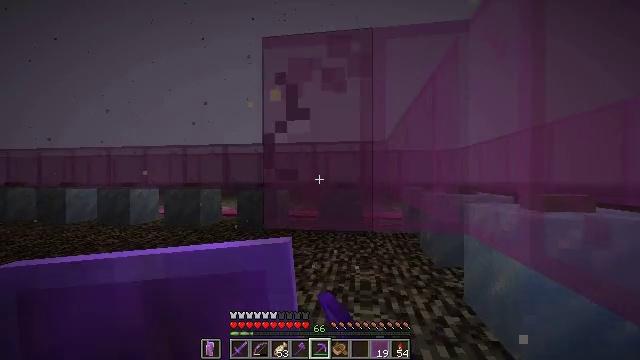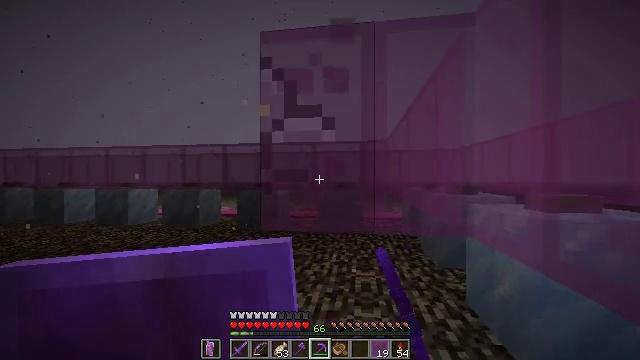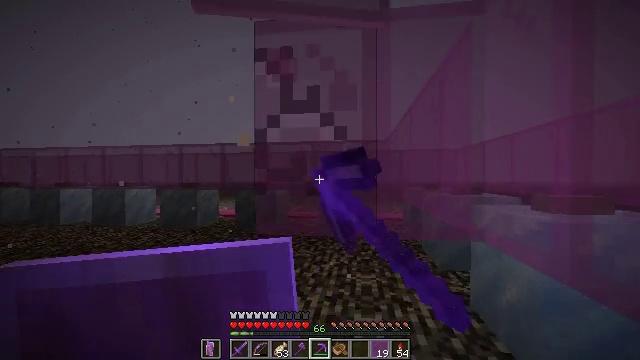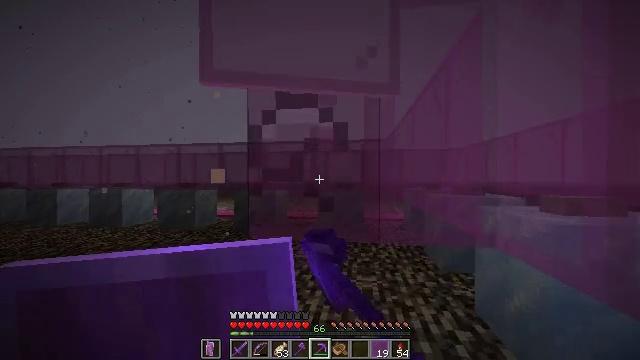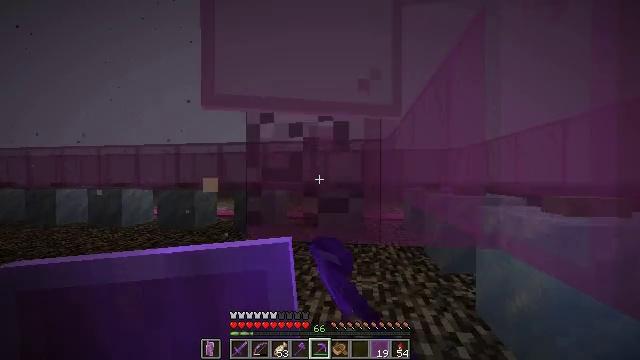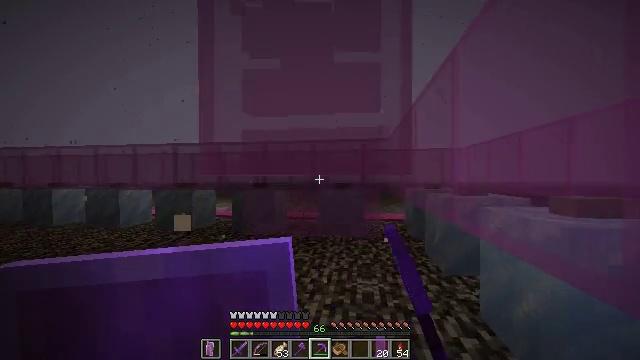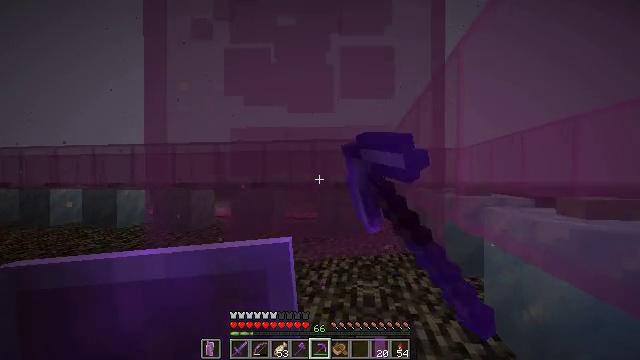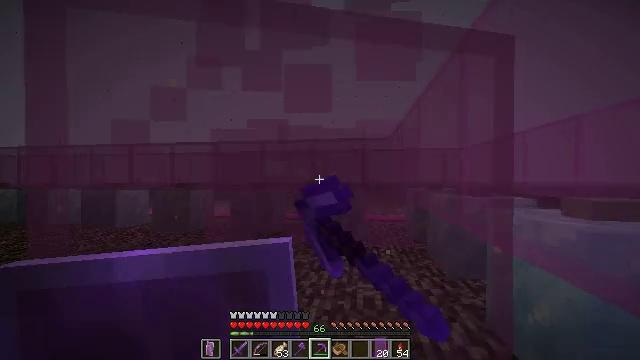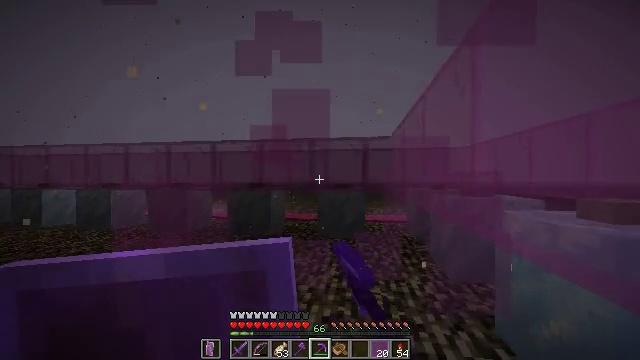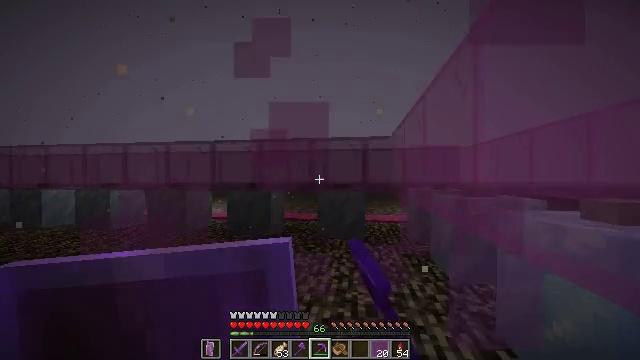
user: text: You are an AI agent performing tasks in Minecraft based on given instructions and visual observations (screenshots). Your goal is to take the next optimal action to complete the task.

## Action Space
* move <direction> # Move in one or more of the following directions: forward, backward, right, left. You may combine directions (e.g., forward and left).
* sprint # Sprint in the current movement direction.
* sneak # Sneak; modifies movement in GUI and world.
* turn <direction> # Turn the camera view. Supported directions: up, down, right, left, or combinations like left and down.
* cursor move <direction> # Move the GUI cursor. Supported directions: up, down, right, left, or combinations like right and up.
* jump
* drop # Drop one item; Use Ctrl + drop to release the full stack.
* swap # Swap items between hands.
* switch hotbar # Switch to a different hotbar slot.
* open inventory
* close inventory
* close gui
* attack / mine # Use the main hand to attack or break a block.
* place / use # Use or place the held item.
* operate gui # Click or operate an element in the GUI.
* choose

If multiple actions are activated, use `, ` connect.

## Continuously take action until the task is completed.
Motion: motion action
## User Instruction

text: Break the magenta stained glass pane.
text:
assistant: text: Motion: move forward, sneak, attack / mine
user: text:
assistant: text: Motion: move forward, sneak, attack / mine
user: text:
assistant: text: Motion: move forward, sneak, attack / mine
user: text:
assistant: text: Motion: move forward, sneak, attack / mine
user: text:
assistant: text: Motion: move forward, sneak, attack / mine
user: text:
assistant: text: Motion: move forward, sneak, attack / mine
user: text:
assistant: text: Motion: move forward, sneak, attack / mine
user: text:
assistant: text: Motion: move forward, sneak, attack / mine
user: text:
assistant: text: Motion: move forward, sneak, attack / mine
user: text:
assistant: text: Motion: sneak, attack / mine